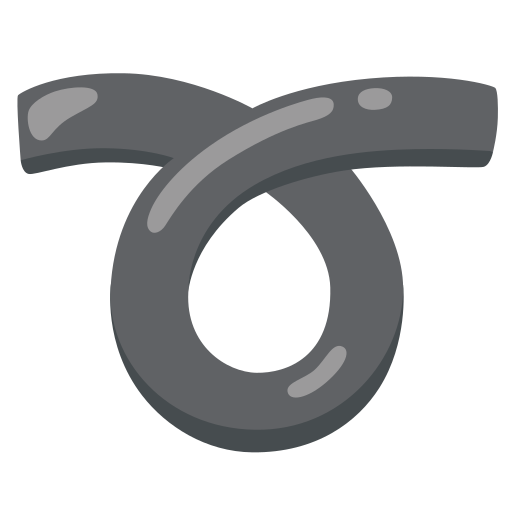
Emoji: ➰